Question: I started getting a codesign error after a certificate expired. I have an updated certificate and the expired one has been deleted. But somehow, Xcode sets EXPANDED_CODE_SIGN_IDENTITY with the SHA-1 of the expired certificate. Where does it get this value? I assume it must be cached somewhere because there is no certificate in the keychain with the SHA-1 it is trying to use for code signing. I searched the pbxproj file and did not find it, nor did a recursive grep starting from the project root yield any results.
Here are some details about my configuration:
- - - -
The project identity is set up in Xcode like this:

When I check the keychain, it finds the correct identity:
'''
$ security find-identity -p codesigning
Policy: Code Signing
Matching identities
1) F1326572E0B71C3C8442805230CB4B33B708A2E2 "iPhone Developer: XXX XXX (C395QGL4DK)"
'''
In the build output I see the environment variable set incorrectly:
'''
export EXPANDED_CODE_SIGN_IDENTITY=9F5616A53464FC5C003847ED620357A7BC72ABB1
'''
I have tried to fix it with the following:
- - - - - - -
I have now run out of ideas for things to try. There are two other developers I work with, and both of them experienced the same problem initially. However, they are working again after doing some of the same steps that I have tried. We are all using the same certificate, the same provisioning file, and the same project settings. It must be a setting or lingering cache that is on my system, but I have not been able to find it.
If I could find out where Xcode sets this environment variable, I can clean it up and everything should be fine again.
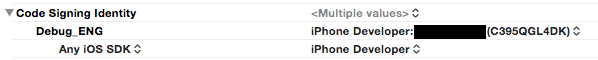
Answer: I was having the same issue and for me the answer was fairly simple: I was trying to use a provisioning profile that was tied to the old certificate (my guess is that EXPANDED_CODE_SIGN_IDENTITY is pulled from the profile you are trying to use).
Anyway, after creating a new profile on the dev center tied to the new certificate, this stopped happening.